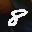
Label: 8